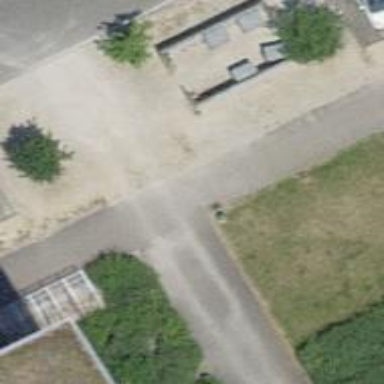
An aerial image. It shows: Paved path.